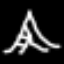
Label: The Eiffel Tower